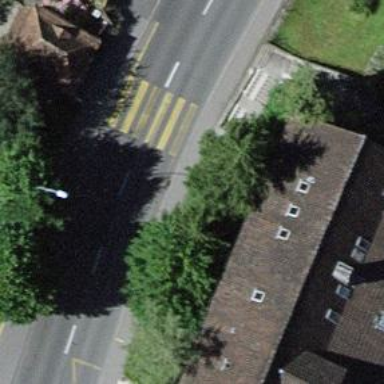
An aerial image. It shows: Kerb barrier.